高一 · 代数
已知函数 $f(x)=\log _{0.5} x$, 则函数 $f\left(2 x-x^{2}\right)$ 的单调减区间为 ( )
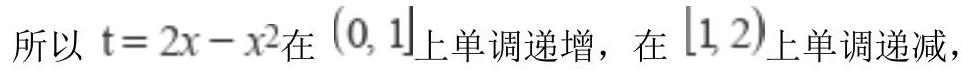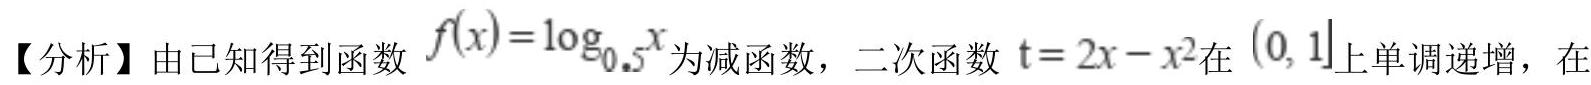
A. $(-\infty, 1]$
B. $(1,+\infty)$
C. $(0,1]$
D. $\lfloor 1,2)$
答案: C
解析: 函数 $f(x)=\log _{0.5} x$ 为减函数, 且 $x>0$,

令 $\mathrm{t}=2 x-x^{2}$, 有 $\mathrm{t}>0$, 解得 $0<x<2$.

又 $\mathrm{t}=2 x-x^{2}$ 为开口向下的抛物线, 对称轴为 $x=1$,

根据复合函数“同增异减”的原则函数 $f\left(2 x-x^{2}\right)$ 的单调减区间为 $(0,1]$.

故选 C.

$\lfloor 1,2)$ 上单调递减, 利用复合函数“同增异减”的原则, 即可求出单调减区间.